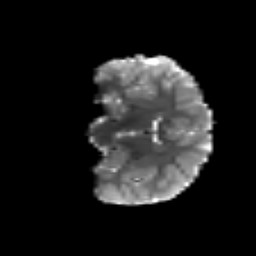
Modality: T2w
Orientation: coronal
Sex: male
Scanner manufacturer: siemens
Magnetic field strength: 3 T
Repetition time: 5 s
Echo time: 0.071 s